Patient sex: M
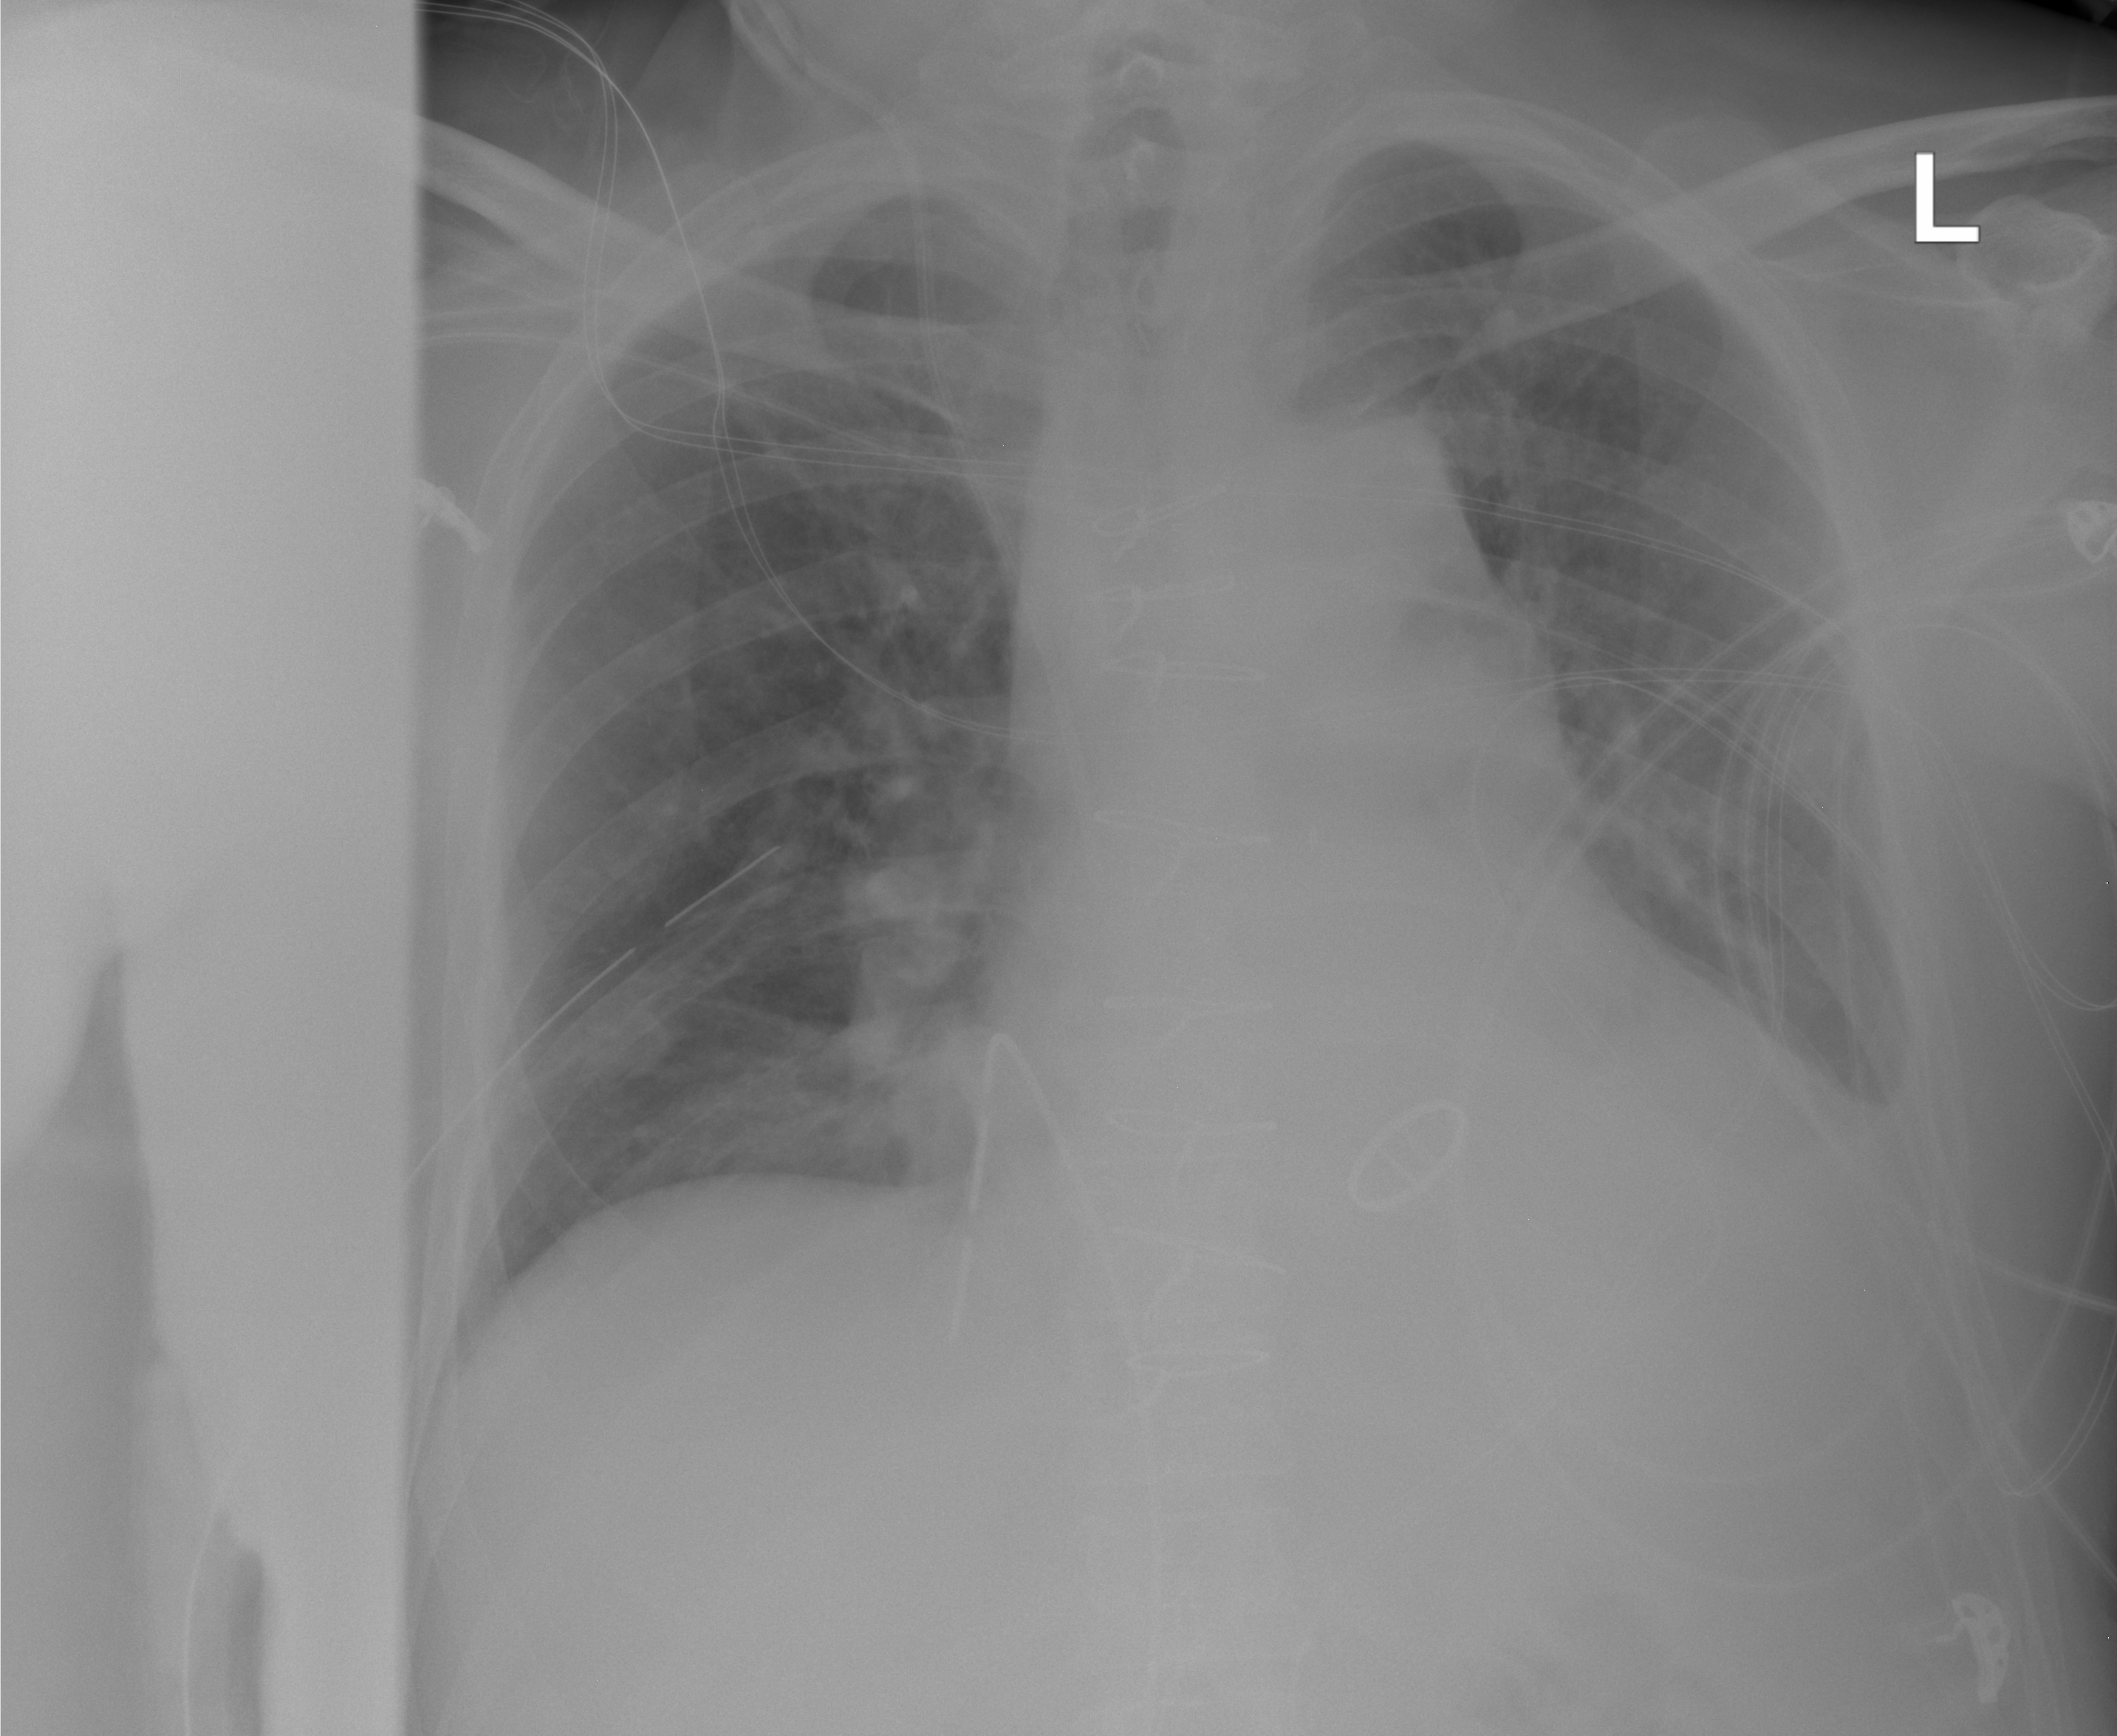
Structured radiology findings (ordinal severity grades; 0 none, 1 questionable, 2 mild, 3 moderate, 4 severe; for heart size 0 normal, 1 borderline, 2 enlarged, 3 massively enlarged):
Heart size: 2
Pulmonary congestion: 0
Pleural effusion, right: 0
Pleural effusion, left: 2
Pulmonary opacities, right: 0
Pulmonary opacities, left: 0
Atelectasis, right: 1
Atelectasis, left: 2